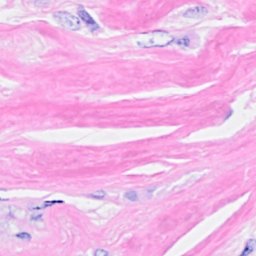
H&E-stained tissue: Breast